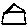
Label: house